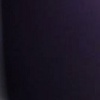
Label: space